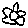
Label: flower